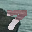
Label: 7